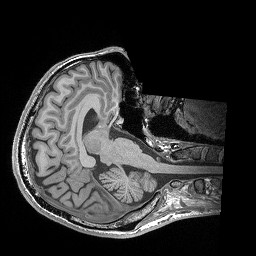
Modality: T1w
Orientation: axial